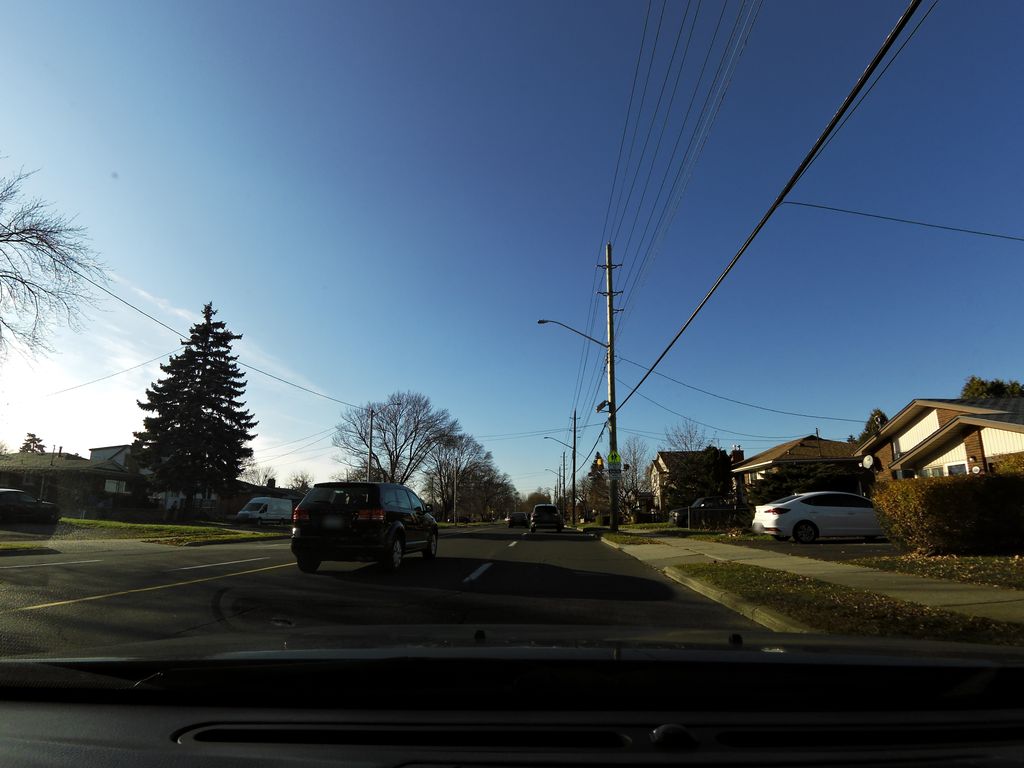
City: hamilton